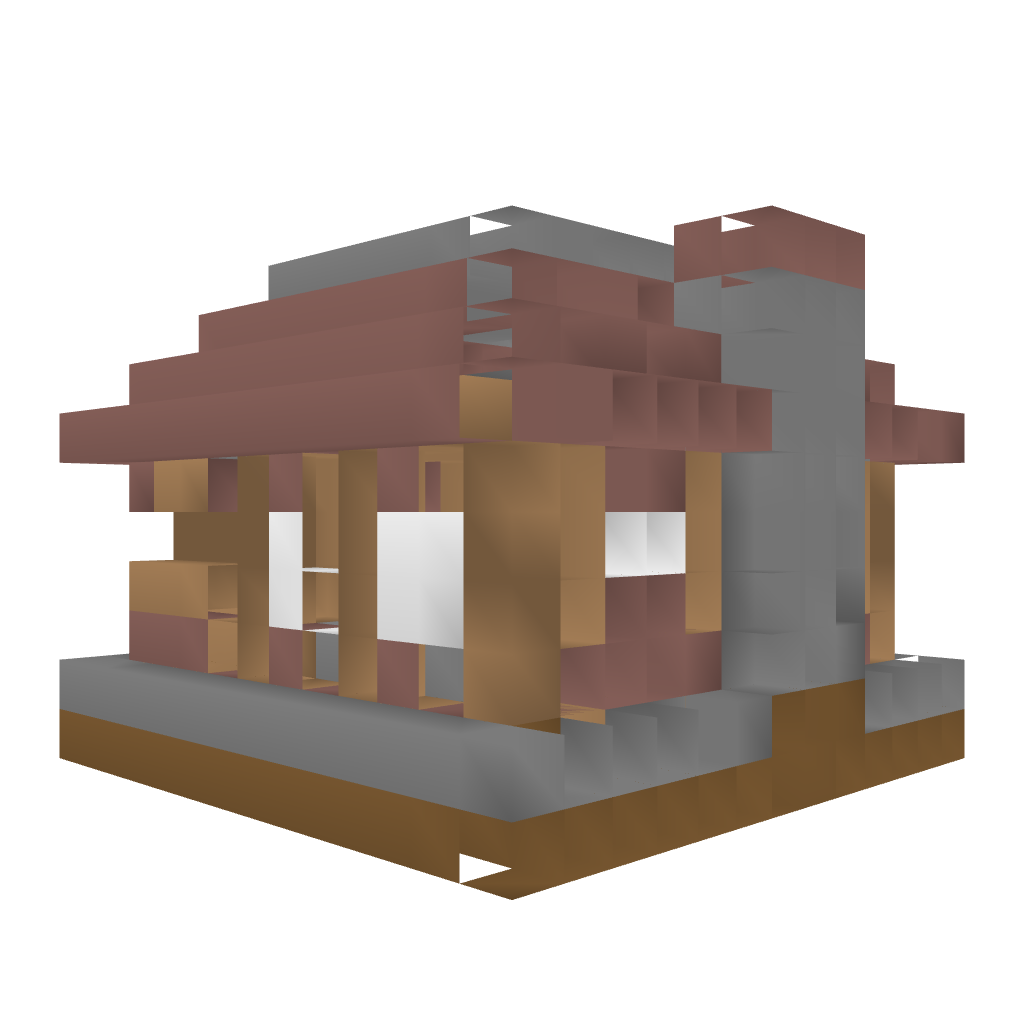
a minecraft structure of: Starter House good quality